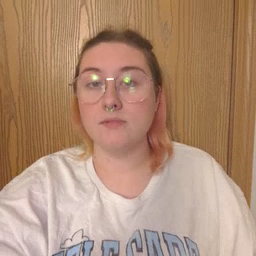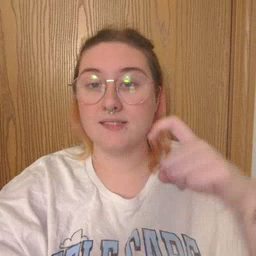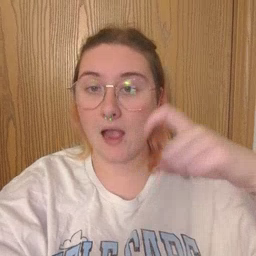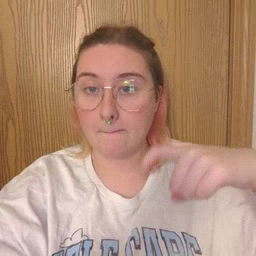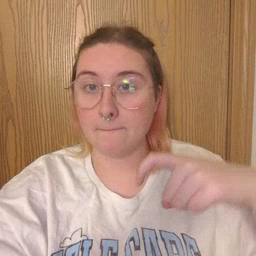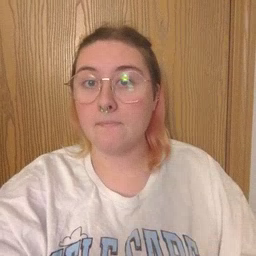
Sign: time